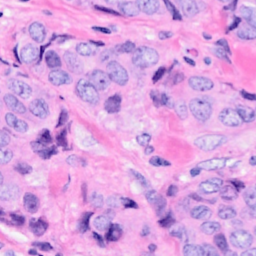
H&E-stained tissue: Breast